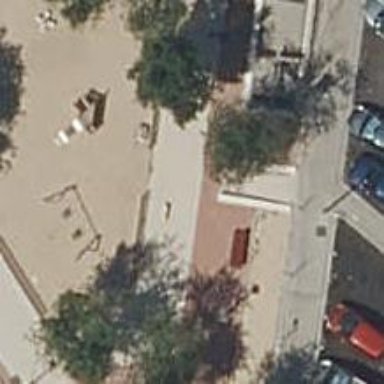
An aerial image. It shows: Bench.